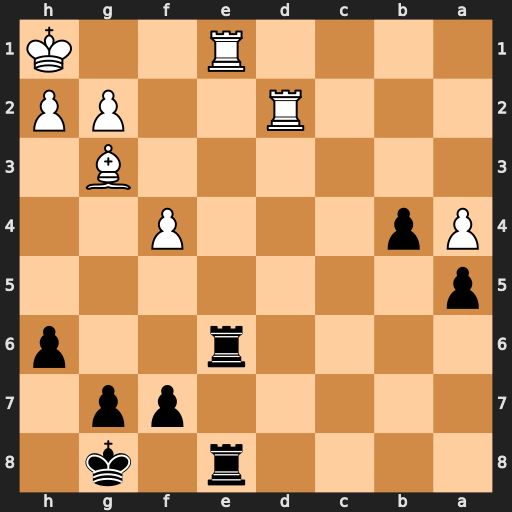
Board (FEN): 4r1k1/5pp1/4r2p/p7/Pp3P2/6B1/3R2PP/4R2K
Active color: b
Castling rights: -
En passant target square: -
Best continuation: Rxe1+ Bxe1 Rxe1#